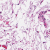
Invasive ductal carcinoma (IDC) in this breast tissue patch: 0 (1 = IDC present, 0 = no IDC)